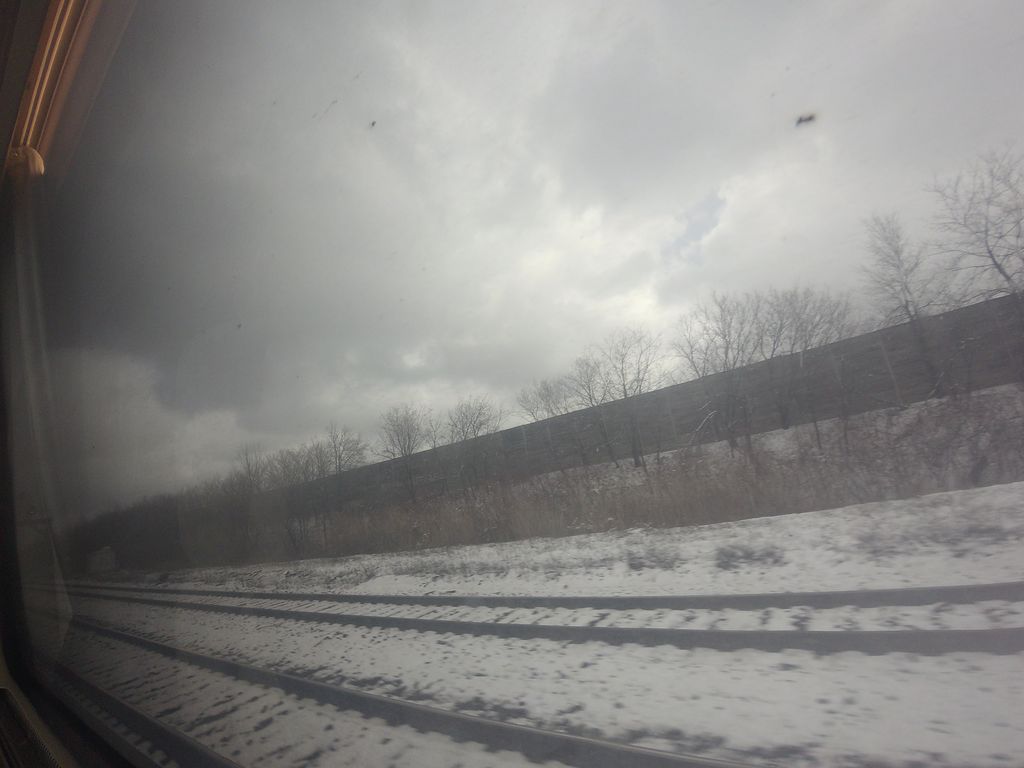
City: toronto